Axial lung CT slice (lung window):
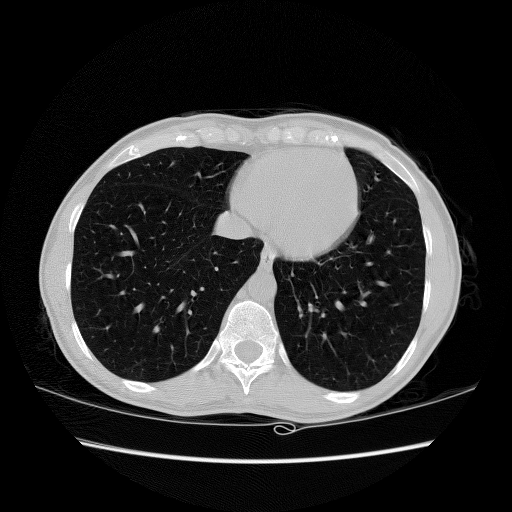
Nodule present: no